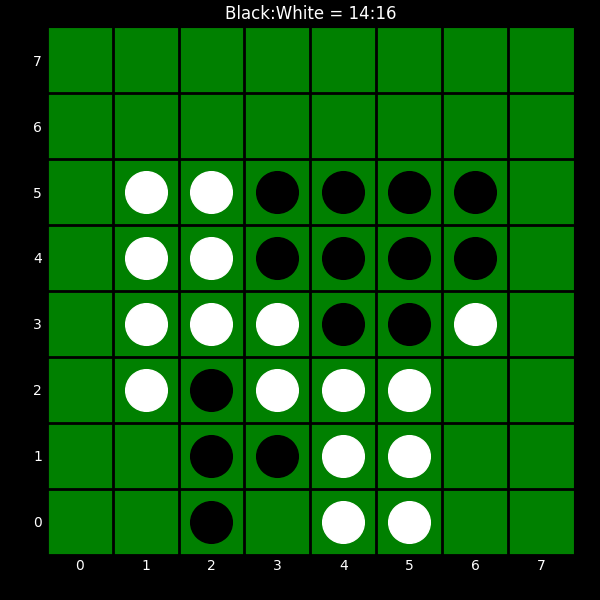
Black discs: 14
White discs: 16